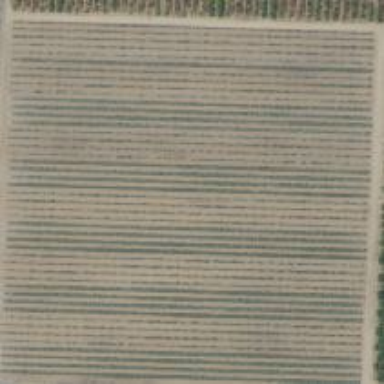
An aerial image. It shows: Orchard planted with peach trees.